Aerial crown-view tile of a tropical tree (Barro Colorado Island, Panama), acquired 20250317:
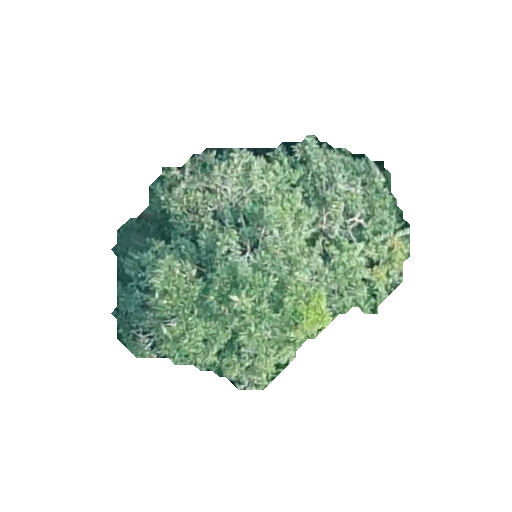
Species: Genipa americana
GBIF accepted scientific name: Genipa americana
Crown area: 78.768 m²